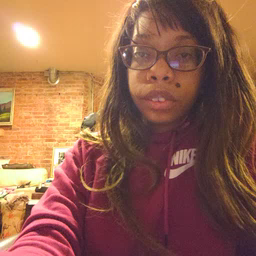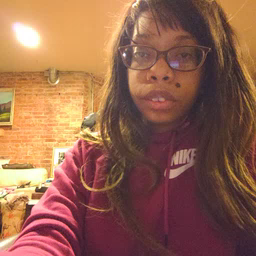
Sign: think